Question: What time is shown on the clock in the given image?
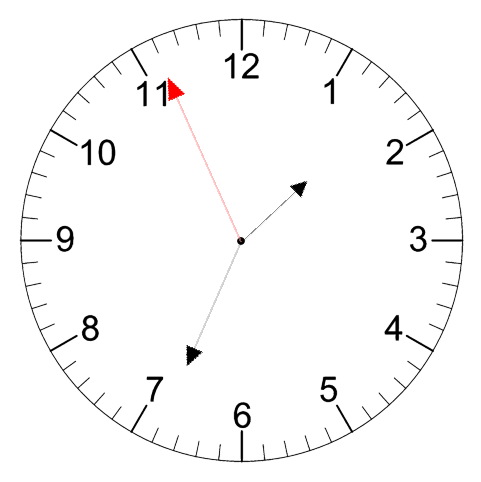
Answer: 01:33:56